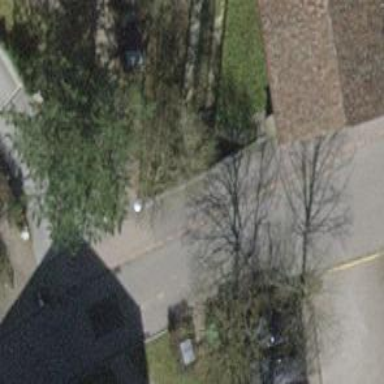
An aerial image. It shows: Residential road with asphalt surface.